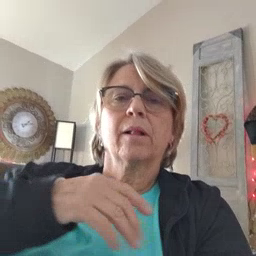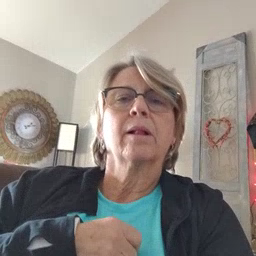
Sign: table